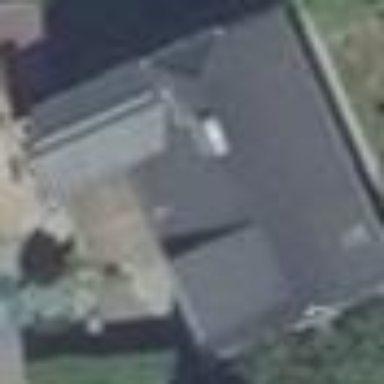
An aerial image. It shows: Detached building.